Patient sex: M
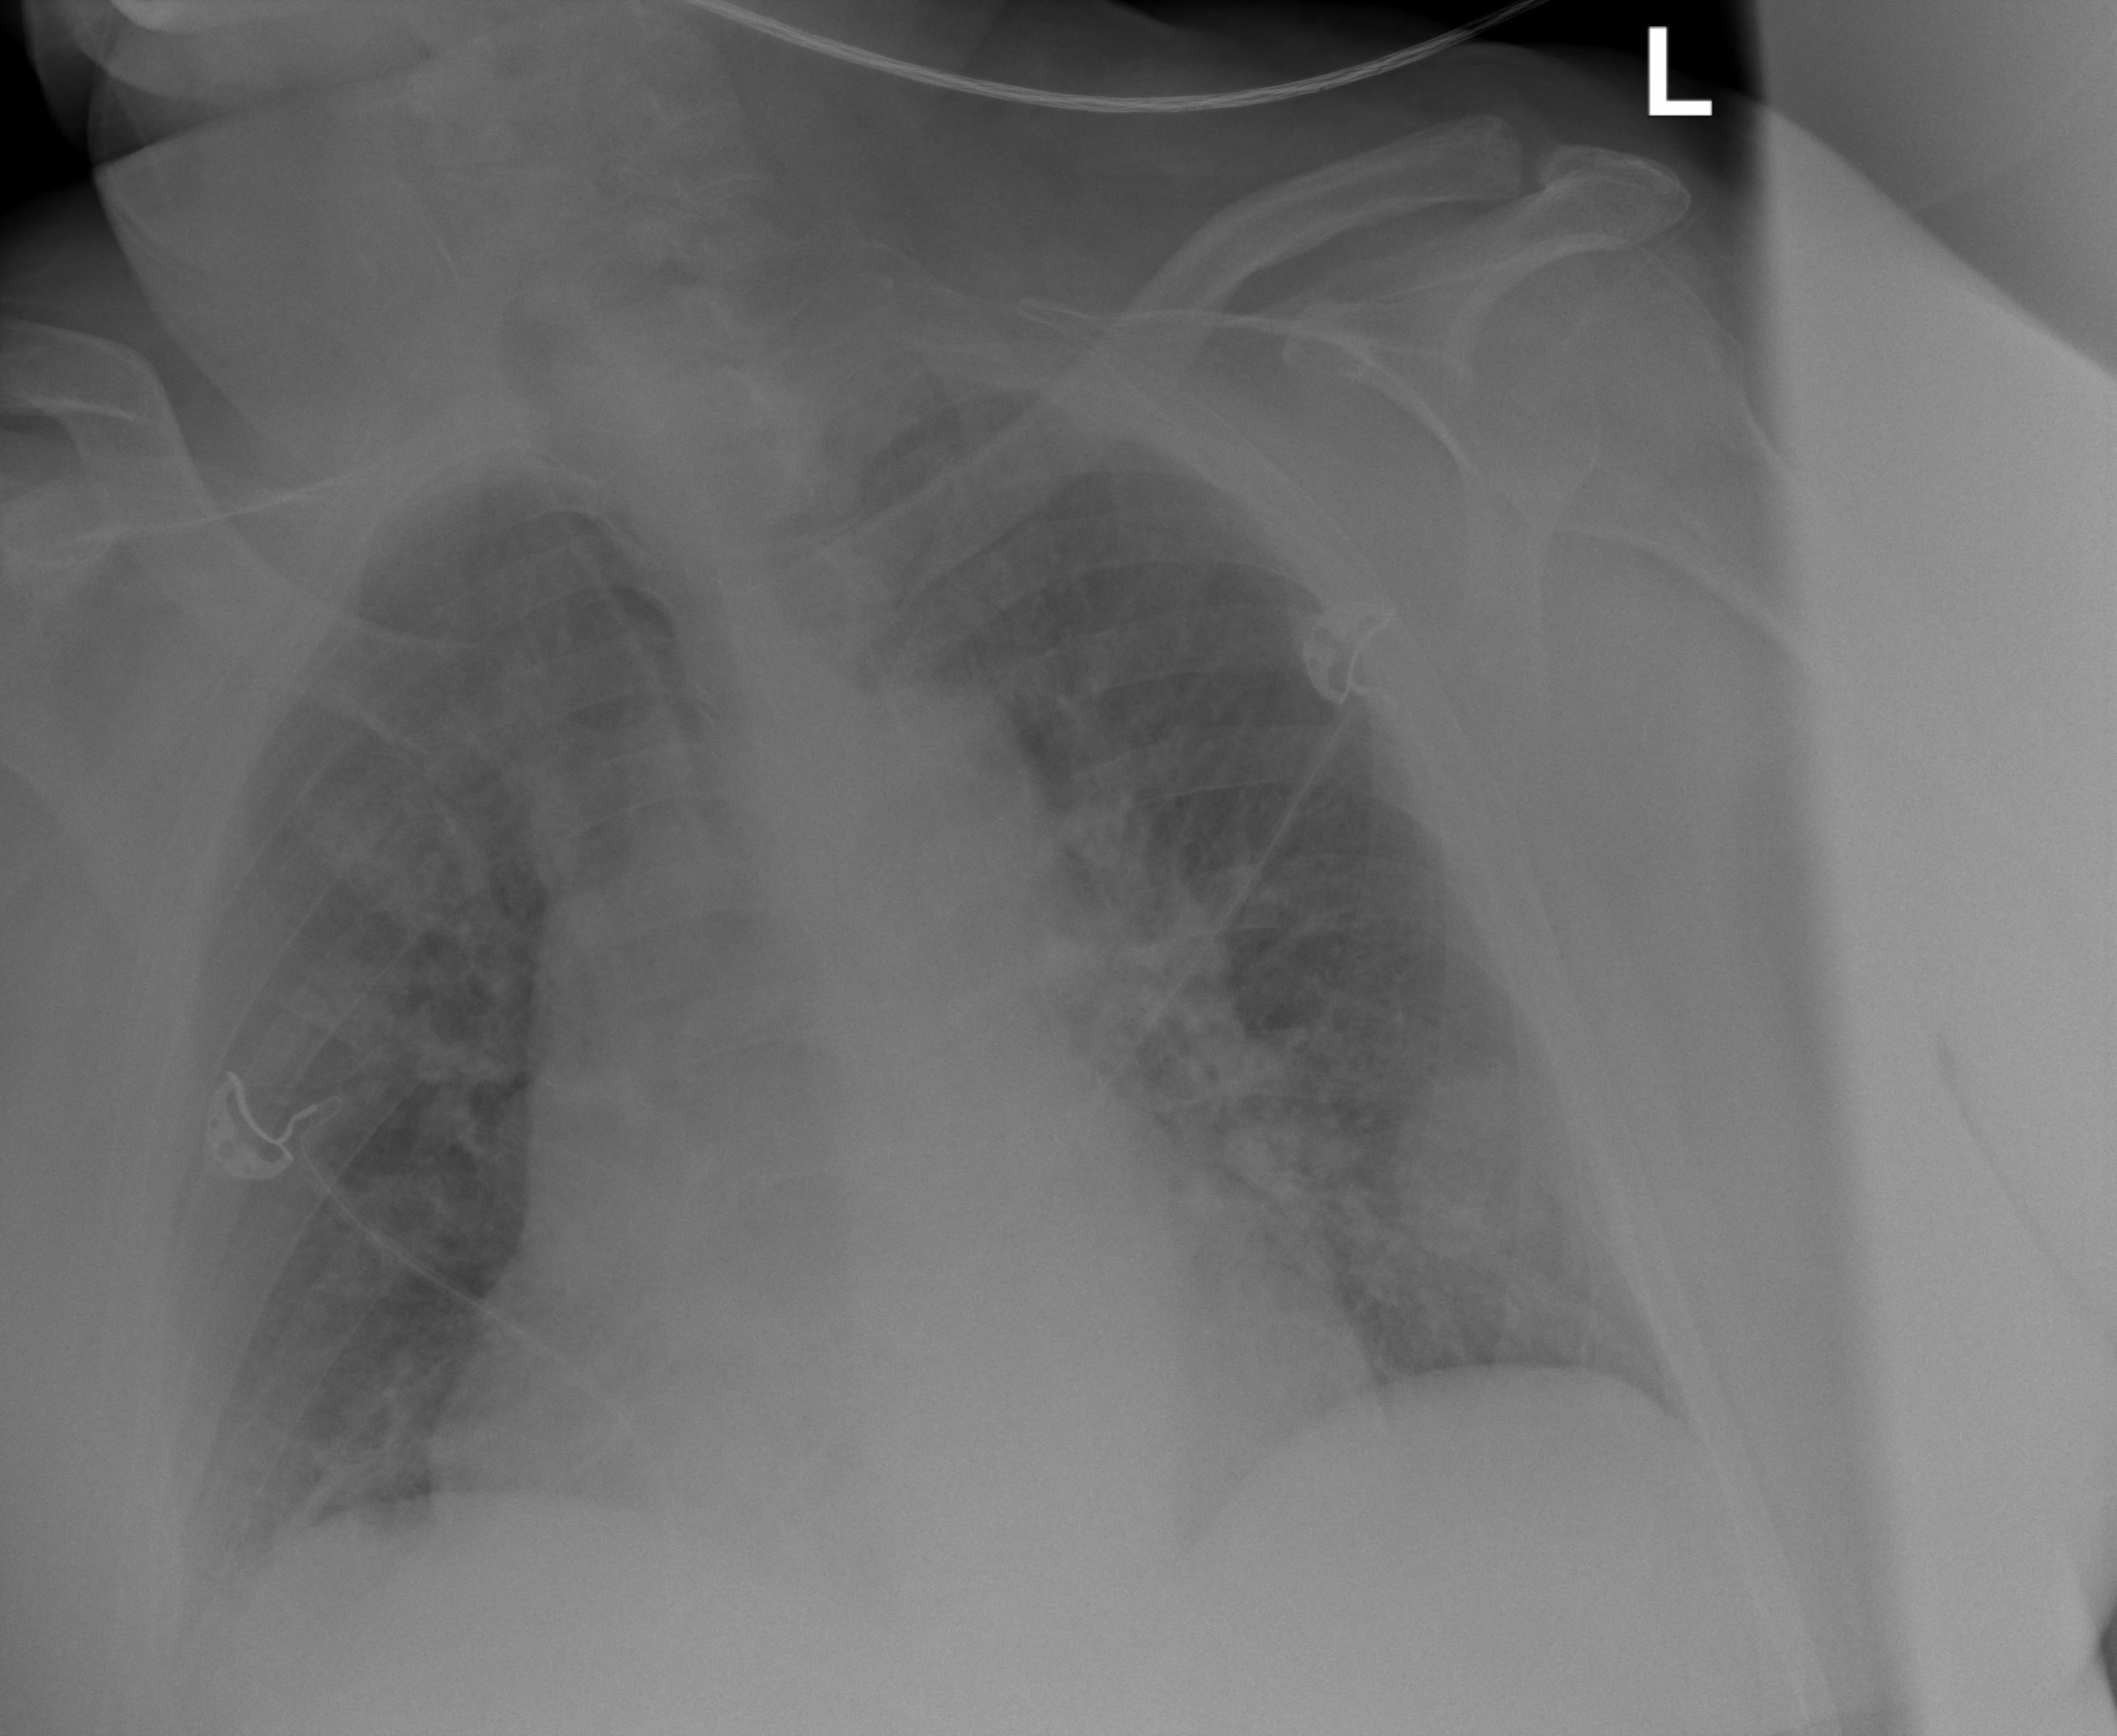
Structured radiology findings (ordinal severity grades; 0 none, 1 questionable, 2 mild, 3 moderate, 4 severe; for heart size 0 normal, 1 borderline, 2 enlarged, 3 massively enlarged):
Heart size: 0
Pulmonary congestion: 2
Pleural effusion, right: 0
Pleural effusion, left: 0
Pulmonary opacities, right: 2
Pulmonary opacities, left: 0
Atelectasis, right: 2
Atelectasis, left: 2